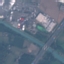
Label: Highway